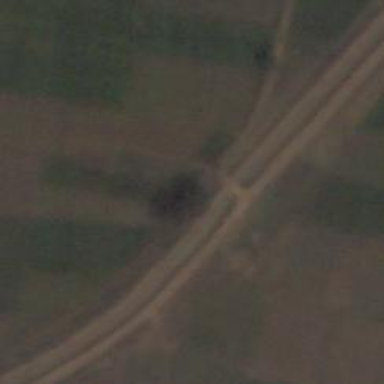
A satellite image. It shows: Track road with bridge.